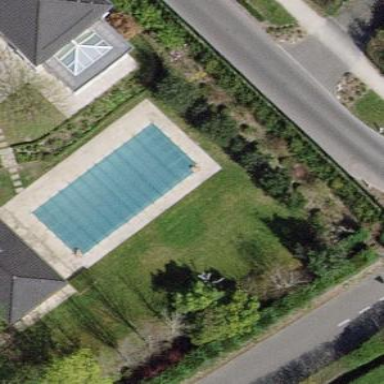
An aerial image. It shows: Swimming pool located in leisure land.